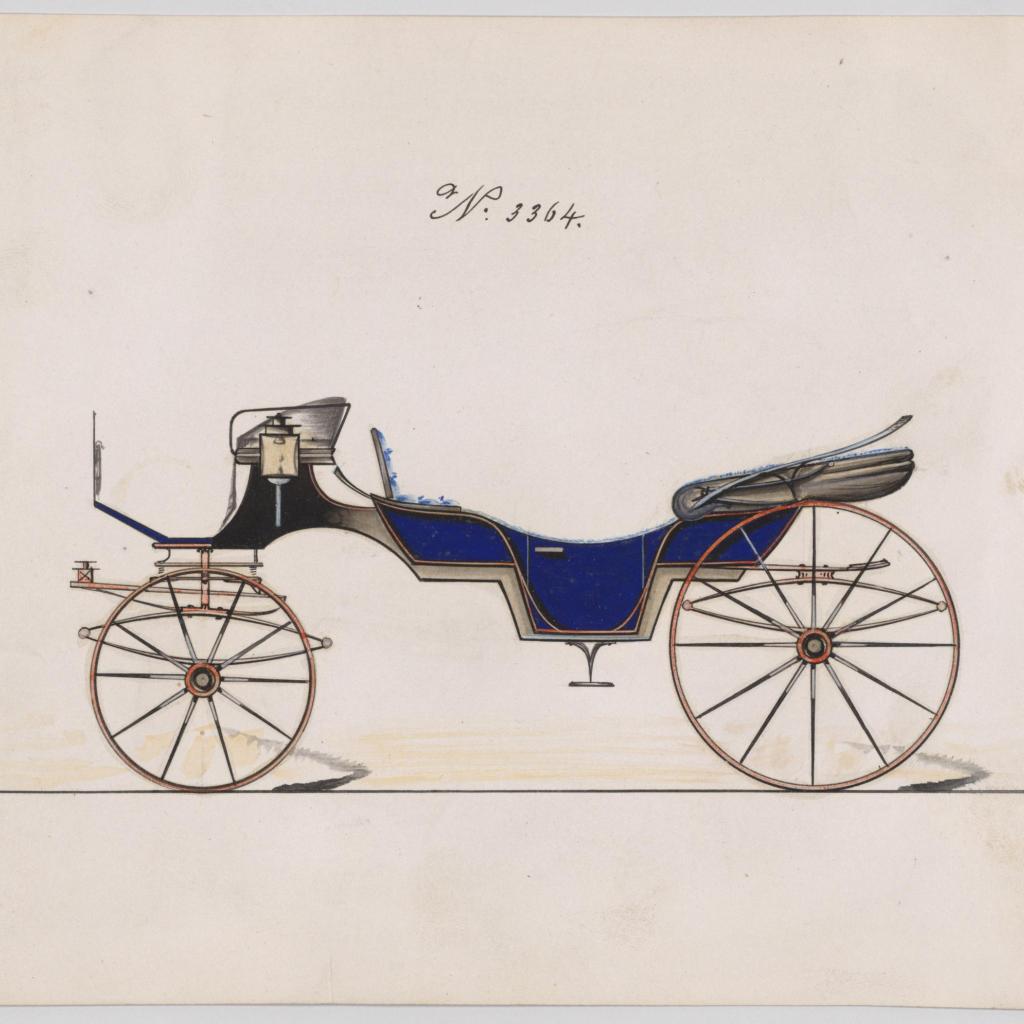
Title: Design for Vis-à-vis, no. 3364
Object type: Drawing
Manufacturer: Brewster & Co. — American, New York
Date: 1877
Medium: Pen and black ink, watercolor and gouache with gum arabic
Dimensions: Sheet: 6 7/16 x 9 1/4 in. (16.4 x 23.5 cm)
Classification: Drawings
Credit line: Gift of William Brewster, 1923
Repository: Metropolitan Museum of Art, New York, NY